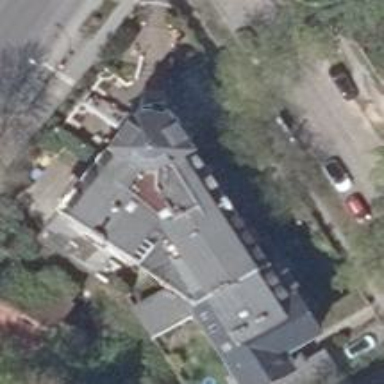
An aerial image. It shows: Restaurant.